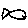
Label: fish